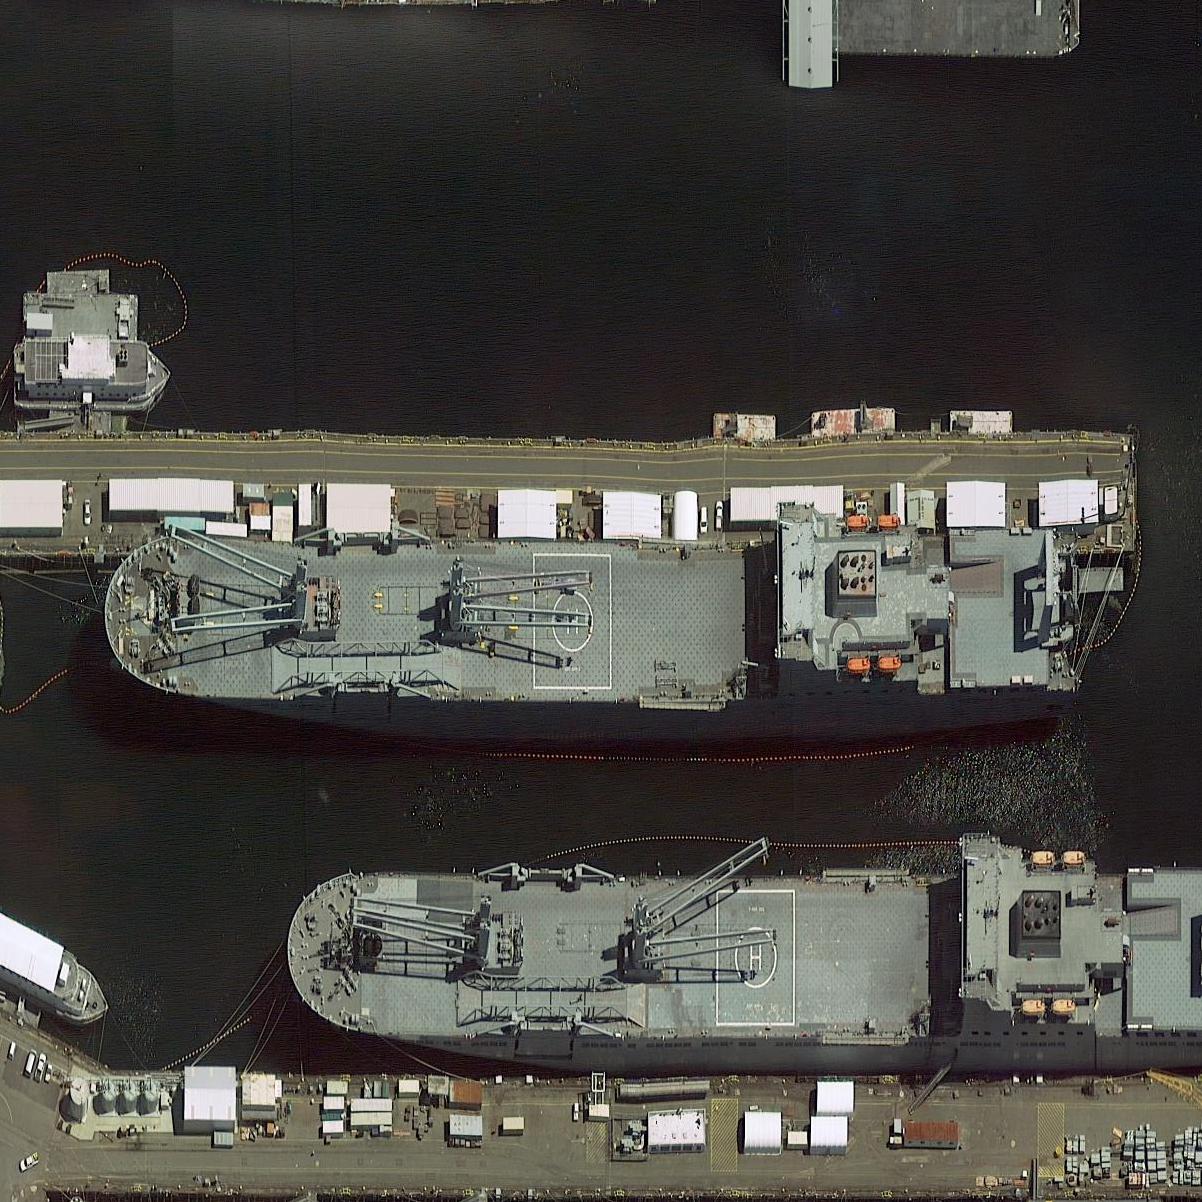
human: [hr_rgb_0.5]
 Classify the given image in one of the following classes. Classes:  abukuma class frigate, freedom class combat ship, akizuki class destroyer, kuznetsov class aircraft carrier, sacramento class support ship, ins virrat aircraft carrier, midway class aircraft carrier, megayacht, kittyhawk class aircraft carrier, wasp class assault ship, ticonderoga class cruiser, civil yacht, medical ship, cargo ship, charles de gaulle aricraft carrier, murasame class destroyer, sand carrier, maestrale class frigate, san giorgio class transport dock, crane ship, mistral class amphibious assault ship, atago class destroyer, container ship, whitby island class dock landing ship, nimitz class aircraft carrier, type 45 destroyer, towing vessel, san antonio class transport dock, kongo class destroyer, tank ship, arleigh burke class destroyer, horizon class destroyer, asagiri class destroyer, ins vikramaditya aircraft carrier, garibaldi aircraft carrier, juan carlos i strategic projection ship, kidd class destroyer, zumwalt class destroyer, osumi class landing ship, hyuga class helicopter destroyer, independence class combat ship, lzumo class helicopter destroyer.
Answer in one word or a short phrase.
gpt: Crane ship